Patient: sex M, age 37
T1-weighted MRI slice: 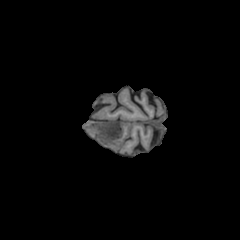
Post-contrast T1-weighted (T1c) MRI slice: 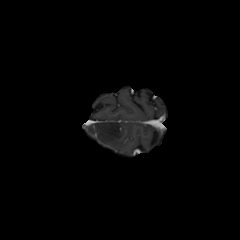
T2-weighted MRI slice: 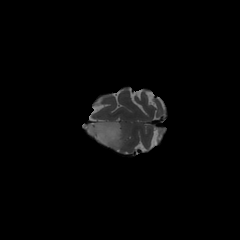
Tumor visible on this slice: yes
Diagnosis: Astrocytoma, IDH-mutant
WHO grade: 2